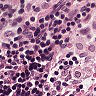
Metastatic tissue present: no